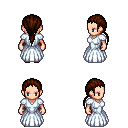
a pixel art fantasy rpg character, female body template, human, light skin, underdress, teal pants, brown ponytail hairstyle, brown slippers, four views (front, back, left, right), 2x2 character sprite sheet, small pixel art, hard edges, no anti-aliasing